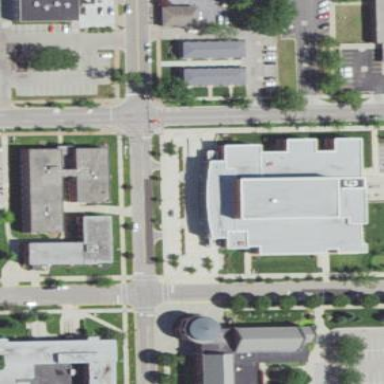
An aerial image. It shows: College building.